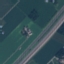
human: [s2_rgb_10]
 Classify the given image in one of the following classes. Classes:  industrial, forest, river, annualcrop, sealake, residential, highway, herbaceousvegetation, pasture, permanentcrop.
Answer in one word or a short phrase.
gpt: Highway